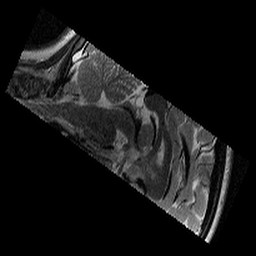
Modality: T2w
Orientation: sagittal
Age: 11
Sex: female
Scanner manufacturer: siemens
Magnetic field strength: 3 T
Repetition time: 9.23 s
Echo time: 0.067 s